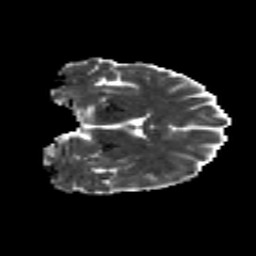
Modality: MD
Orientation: coronal
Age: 31
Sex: female
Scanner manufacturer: siemens
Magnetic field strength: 3 T
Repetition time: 8.8 s
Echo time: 0.085 s